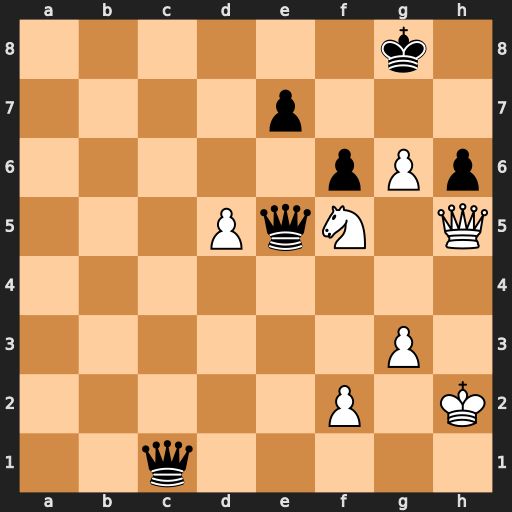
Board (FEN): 6k1/4p3/5pPp/3PqN1Q/8/6P1/5P1K/2q5
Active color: w
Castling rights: -
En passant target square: -
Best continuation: Nxh6+ Kf8 Nf5 Ke8 g7+